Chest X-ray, PA view. Patient: 56 years old, sex F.
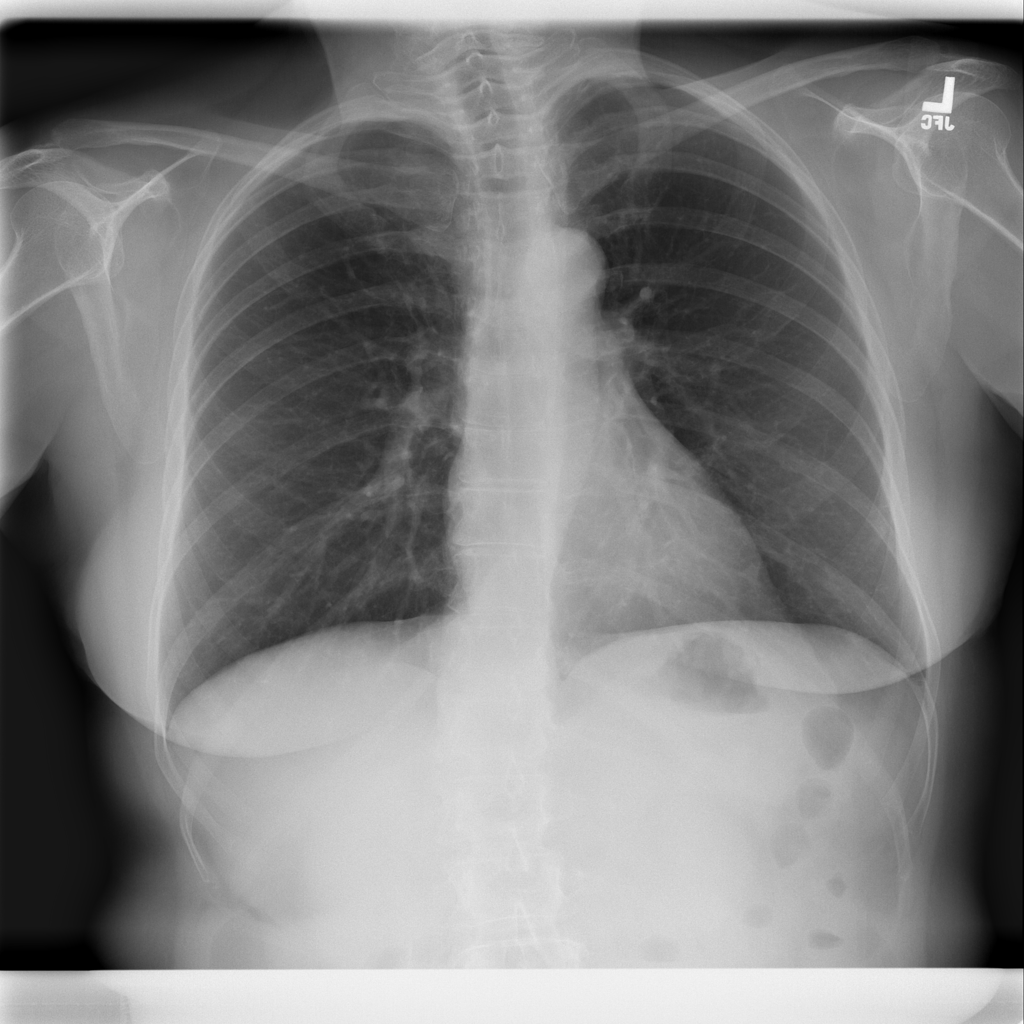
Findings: No Finding